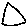
Label: triangle